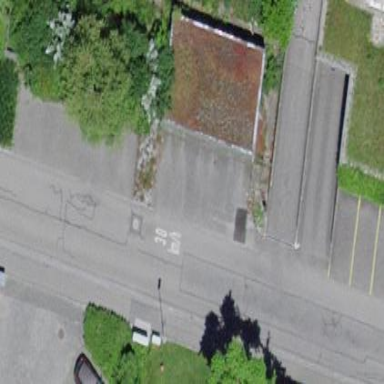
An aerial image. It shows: Garage with flat roof.